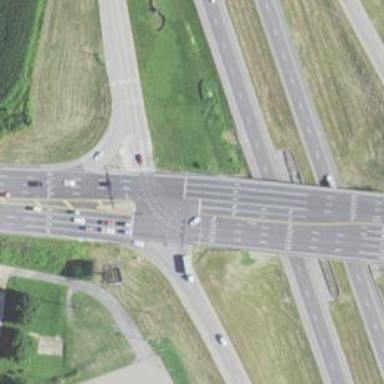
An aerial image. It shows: Primary highway.